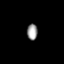
Tissue: lung
Cell type: Epithelial cells
Senescence score: 0.5417
Nuclear area (px): 172
Mean DAPI intensity: 149.442